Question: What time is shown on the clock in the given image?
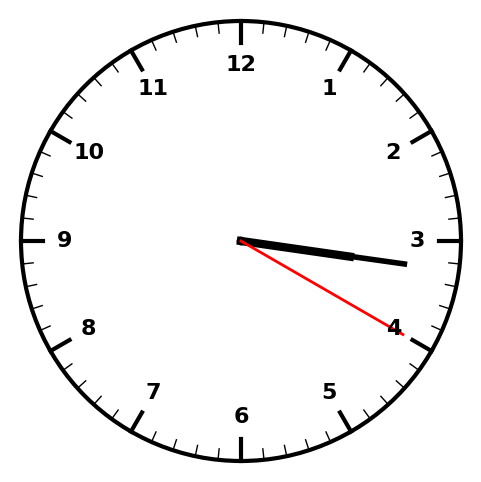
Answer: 03:16:20